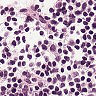
Metastatic tissue present: no